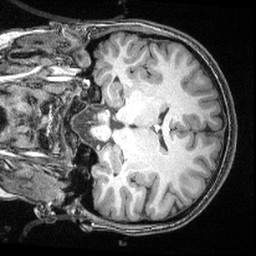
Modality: T1w
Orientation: coronal
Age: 15
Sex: female
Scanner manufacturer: siemens
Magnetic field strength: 3 T
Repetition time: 2.4 s
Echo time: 0.00374 s